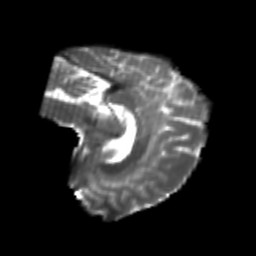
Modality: T2w
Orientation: sagittal
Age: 26
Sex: female
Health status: healthy
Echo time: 0.074 s